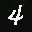
Label: 4